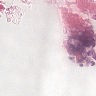
Metastatic tissue present: no